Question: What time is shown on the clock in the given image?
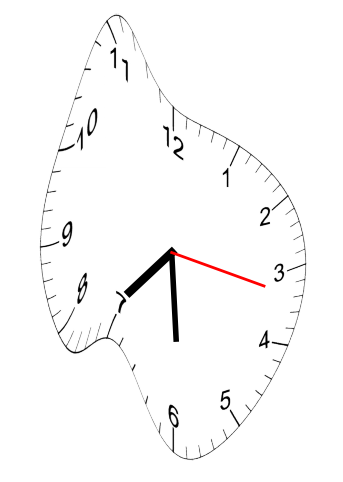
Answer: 07:29:17